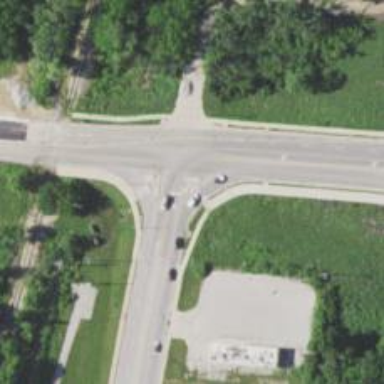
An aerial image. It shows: Uncontrolled road crossing.